Question: I am using a modal dialog with a tag in it. I am using appframework and appui, building to apk for android. I went to build my code out again after xdk updated and suddenly my select menu always appears under the modal dialog. I have changed nothing.
No matter what I do this consistently happens, but mostly on Samsung devices or anything running android lollipop. The same goes for the inbuilt ripple emulator. I am at my wits end as far as this problem goes. I have tried building out using crosswalk as well. I have tried setting the z-index of the select menu and modal panel. Nothing works. If I stop the panel being modal everything is fine, but this is not an option client will not accept anything short of a modal dialog.
Could this be relevant <URL>
I don't care if I have to use a dirty hack I just want to fix it!
Here is what my problem looks like. The exact same thing happens on REAL DEVICES, WITH A REAL BUILDOUT, as well as in crosswalk app preview.

Here is the select element.
'''
<select class="wide-control" id="select_timeout">
<option value="15">15 Mins</option>
<option value="30">30 Mins</option>
<option value="45">45 Mins</option>
<option value="60">1 Hour</option>
<option value="75">1 Hour 15 Mins</option>
<option value="90">1 Hour 30 Mins</option>
<option value="105">1 Hour 45 Mins</option>
<option value="120">2 Hours</option>
<option value="135">2 Hours 15 Mins</option>
<option value="150">2 Hours 30 Mins</option>
<option value="165">2 Hours 45 Mins</option>
<option value="180">3 Hours</option>
</select>
'''
And here is how I am declaring my modal panel:
'''
<div class="upage panel" data-modal="true" data-load="enterSettings" data-unload="leaveSettings" id="page_settings" data-footer="none">
'''
This all worked perfectly a day ago, no code changed.
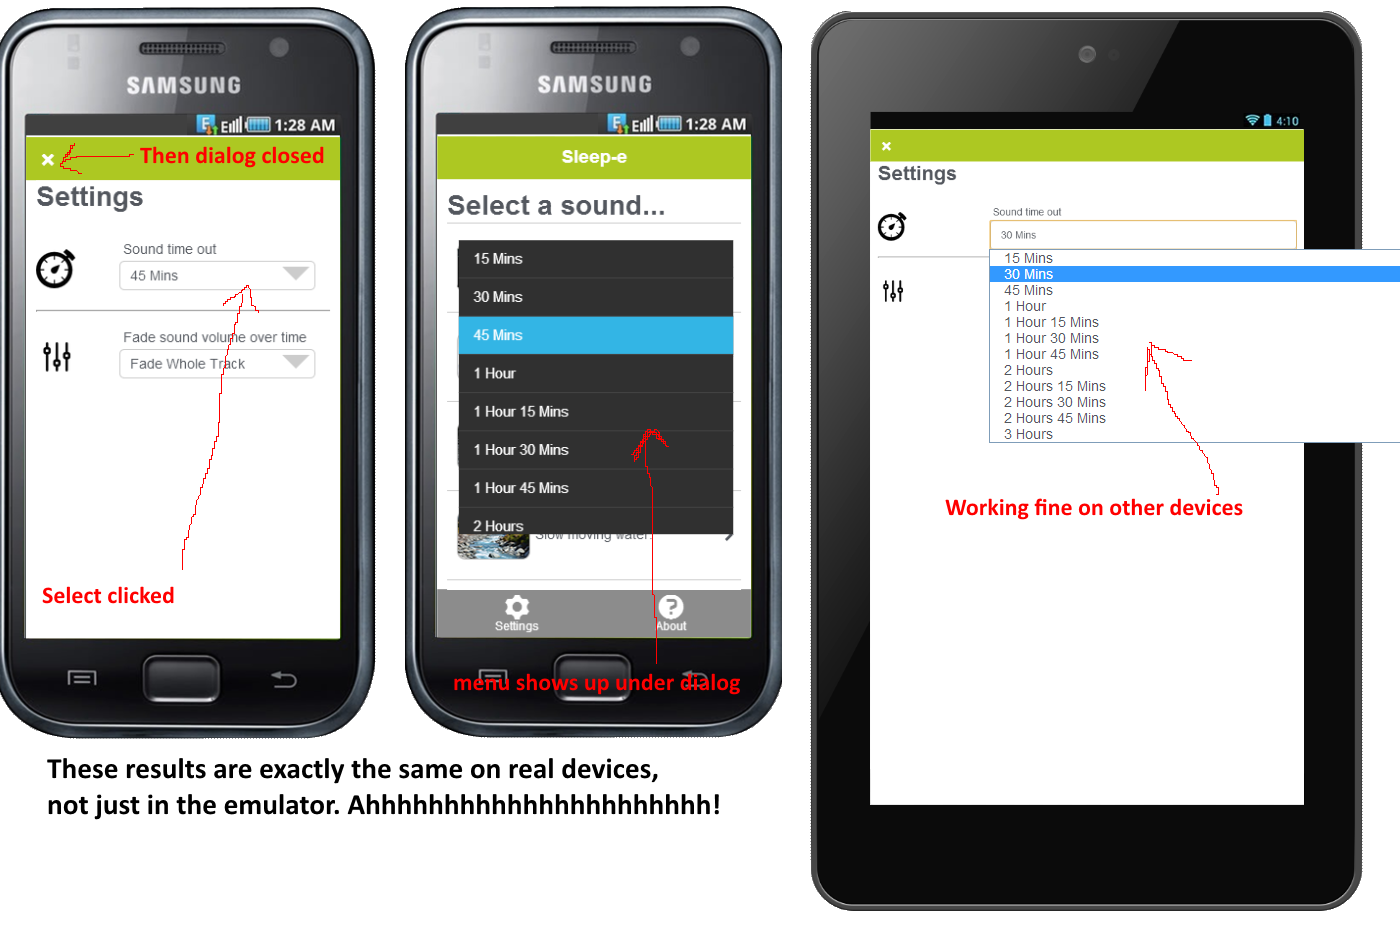
Answer: OMG! got it.
here is the fix
'''
#afui #afui_modal{
z-index: 4000 !important; /*set to something other than 9999*/
}
'''
knew it was z-order problem